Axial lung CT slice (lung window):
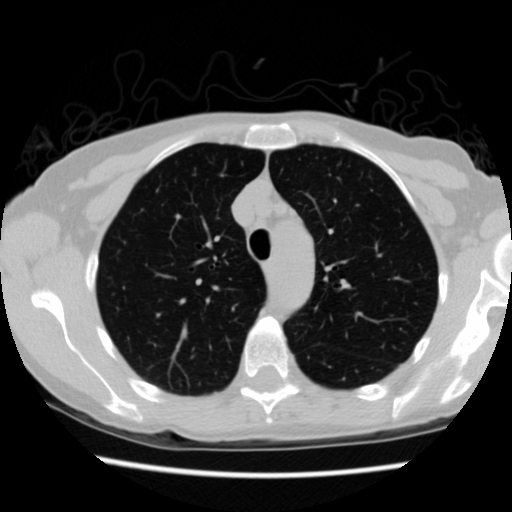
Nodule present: no